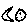
Label: moon